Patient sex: M
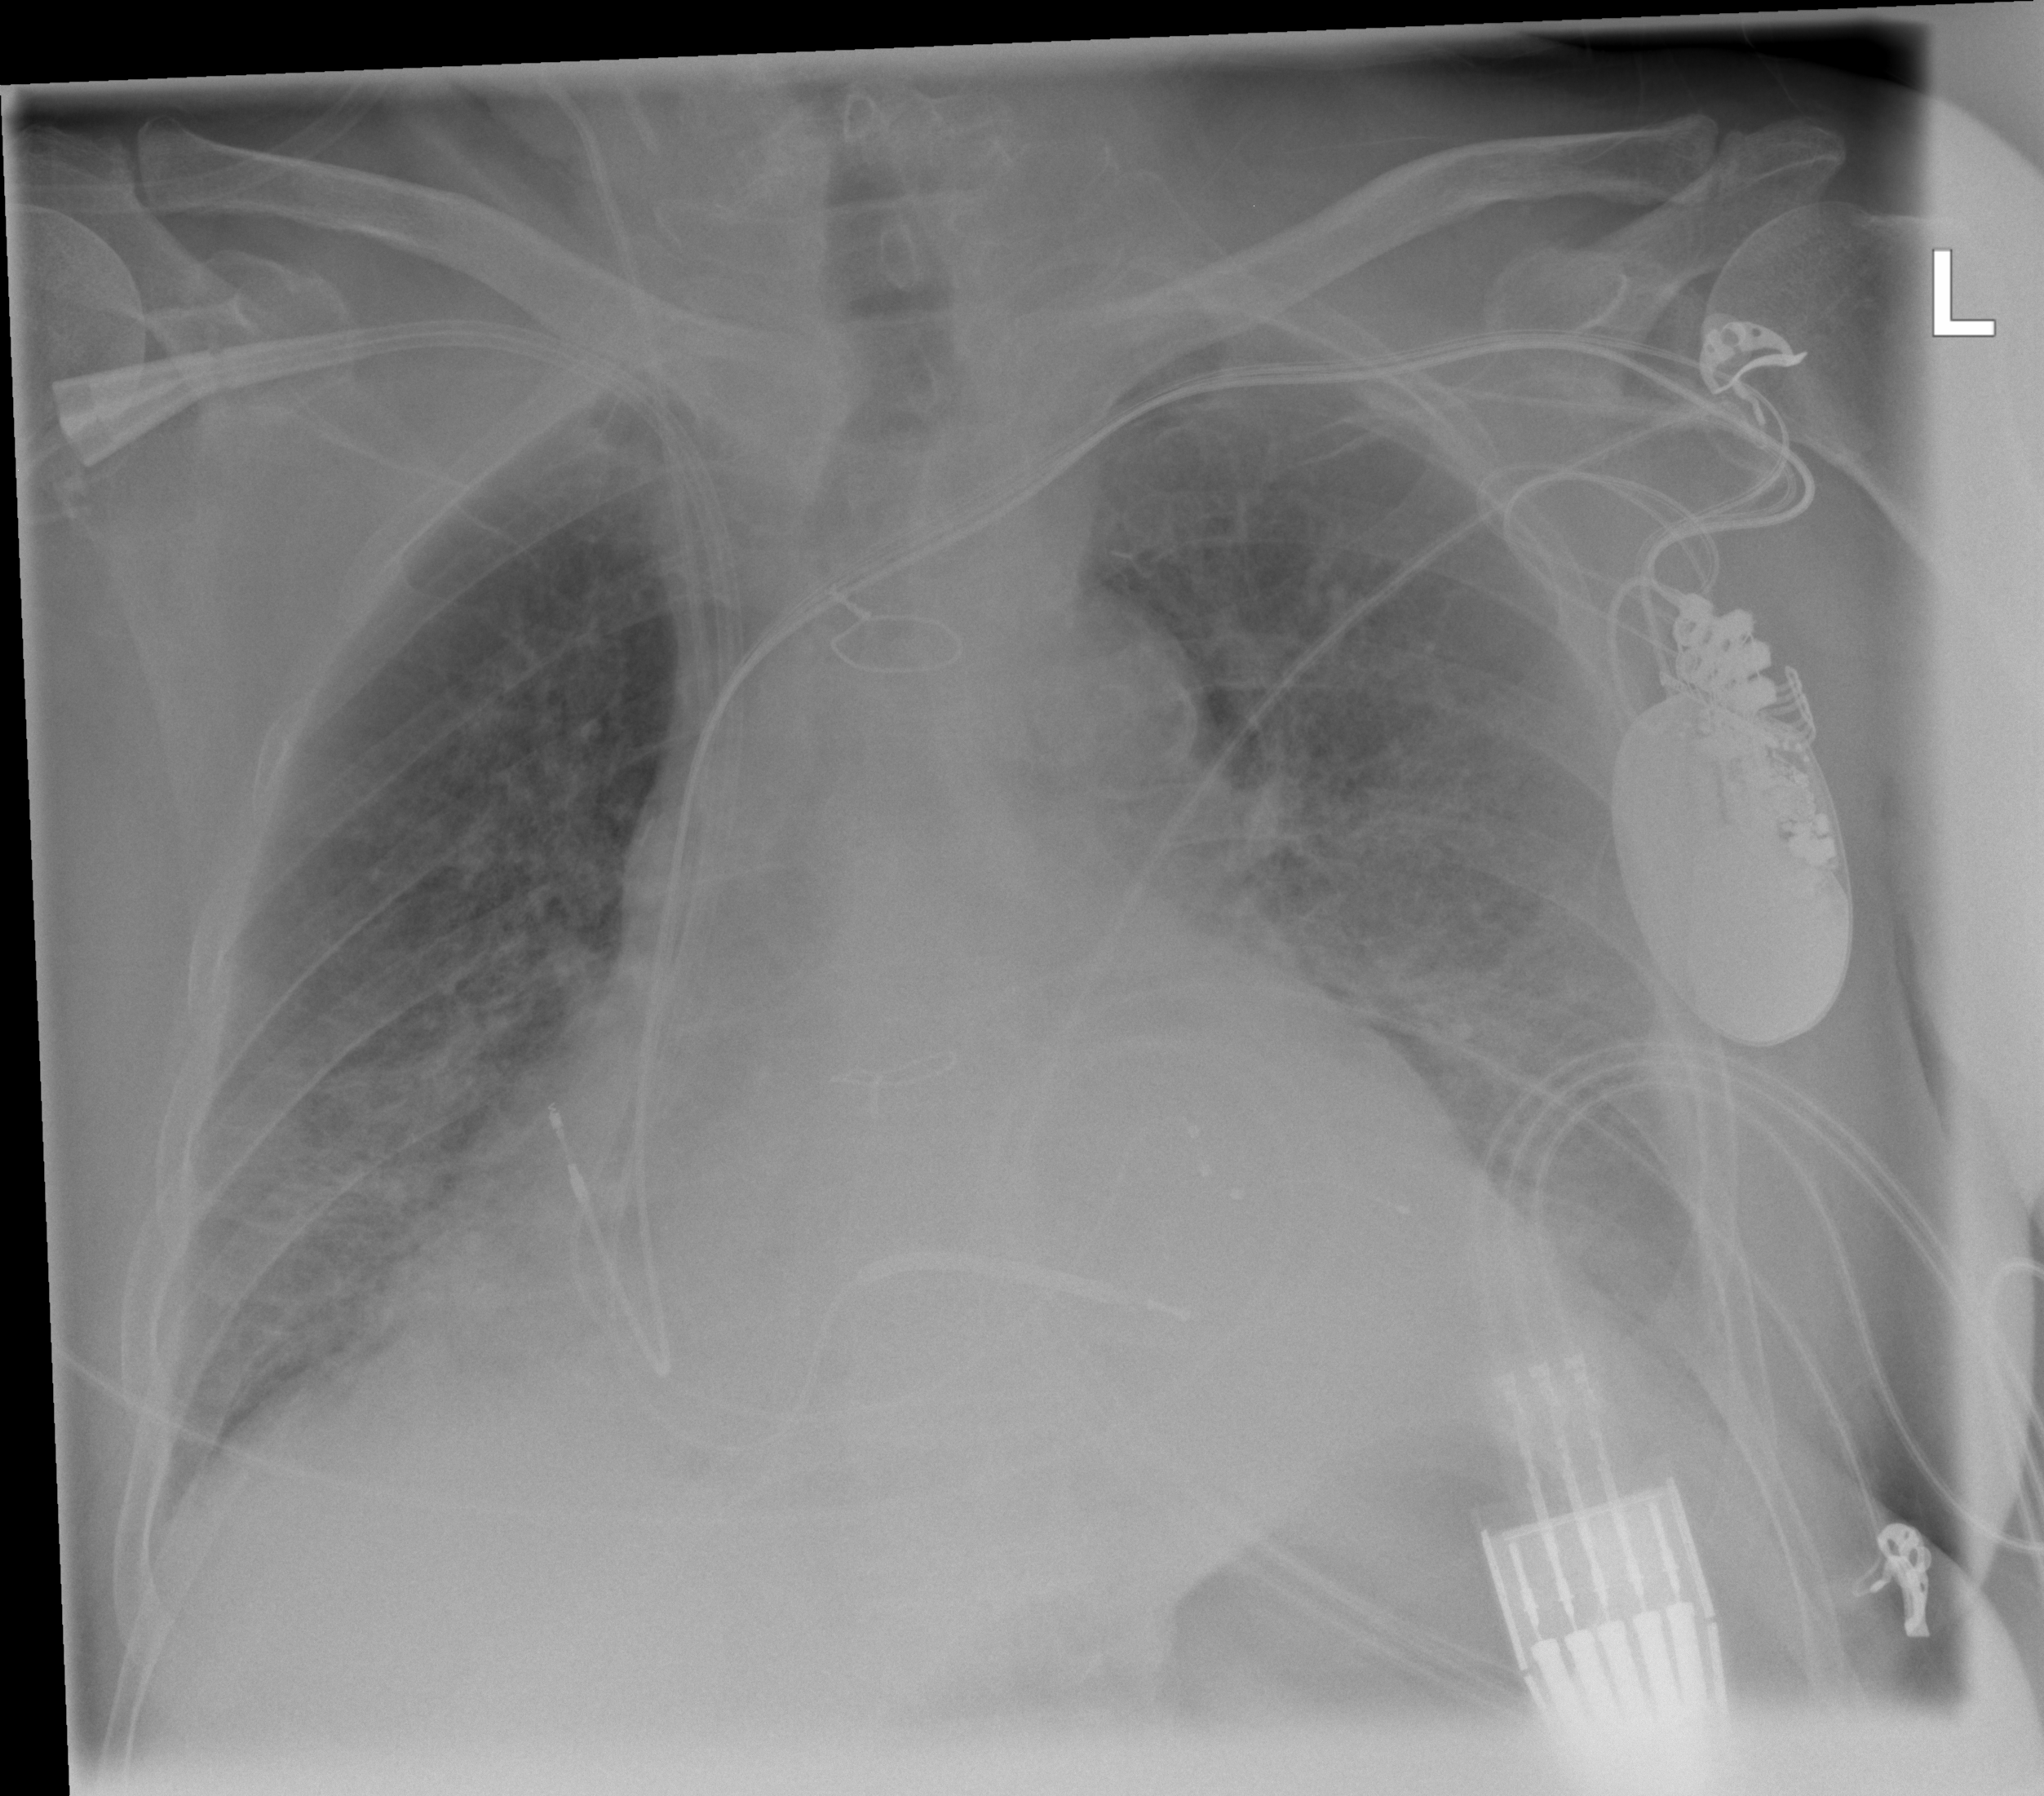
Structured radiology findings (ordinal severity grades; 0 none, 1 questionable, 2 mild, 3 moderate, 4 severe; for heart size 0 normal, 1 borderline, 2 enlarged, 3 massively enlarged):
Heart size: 2
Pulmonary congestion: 1
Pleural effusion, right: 1
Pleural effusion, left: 2
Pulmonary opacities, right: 2
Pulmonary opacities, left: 2
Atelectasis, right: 2
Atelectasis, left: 2